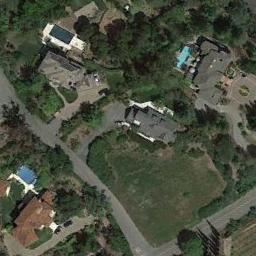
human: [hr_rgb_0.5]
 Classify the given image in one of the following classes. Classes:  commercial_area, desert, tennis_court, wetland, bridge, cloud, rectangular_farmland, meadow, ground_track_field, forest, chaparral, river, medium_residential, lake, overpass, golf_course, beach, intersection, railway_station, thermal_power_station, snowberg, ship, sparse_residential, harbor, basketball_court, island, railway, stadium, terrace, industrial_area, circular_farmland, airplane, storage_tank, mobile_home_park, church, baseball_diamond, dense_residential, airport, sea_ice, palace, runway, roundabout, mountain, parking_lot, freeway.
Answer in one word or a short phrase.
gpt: sparse_residential